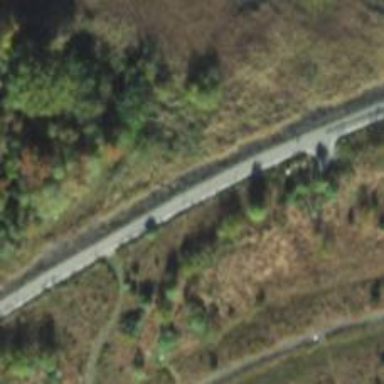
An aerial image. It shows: Footway road with cycle track.